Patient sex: F
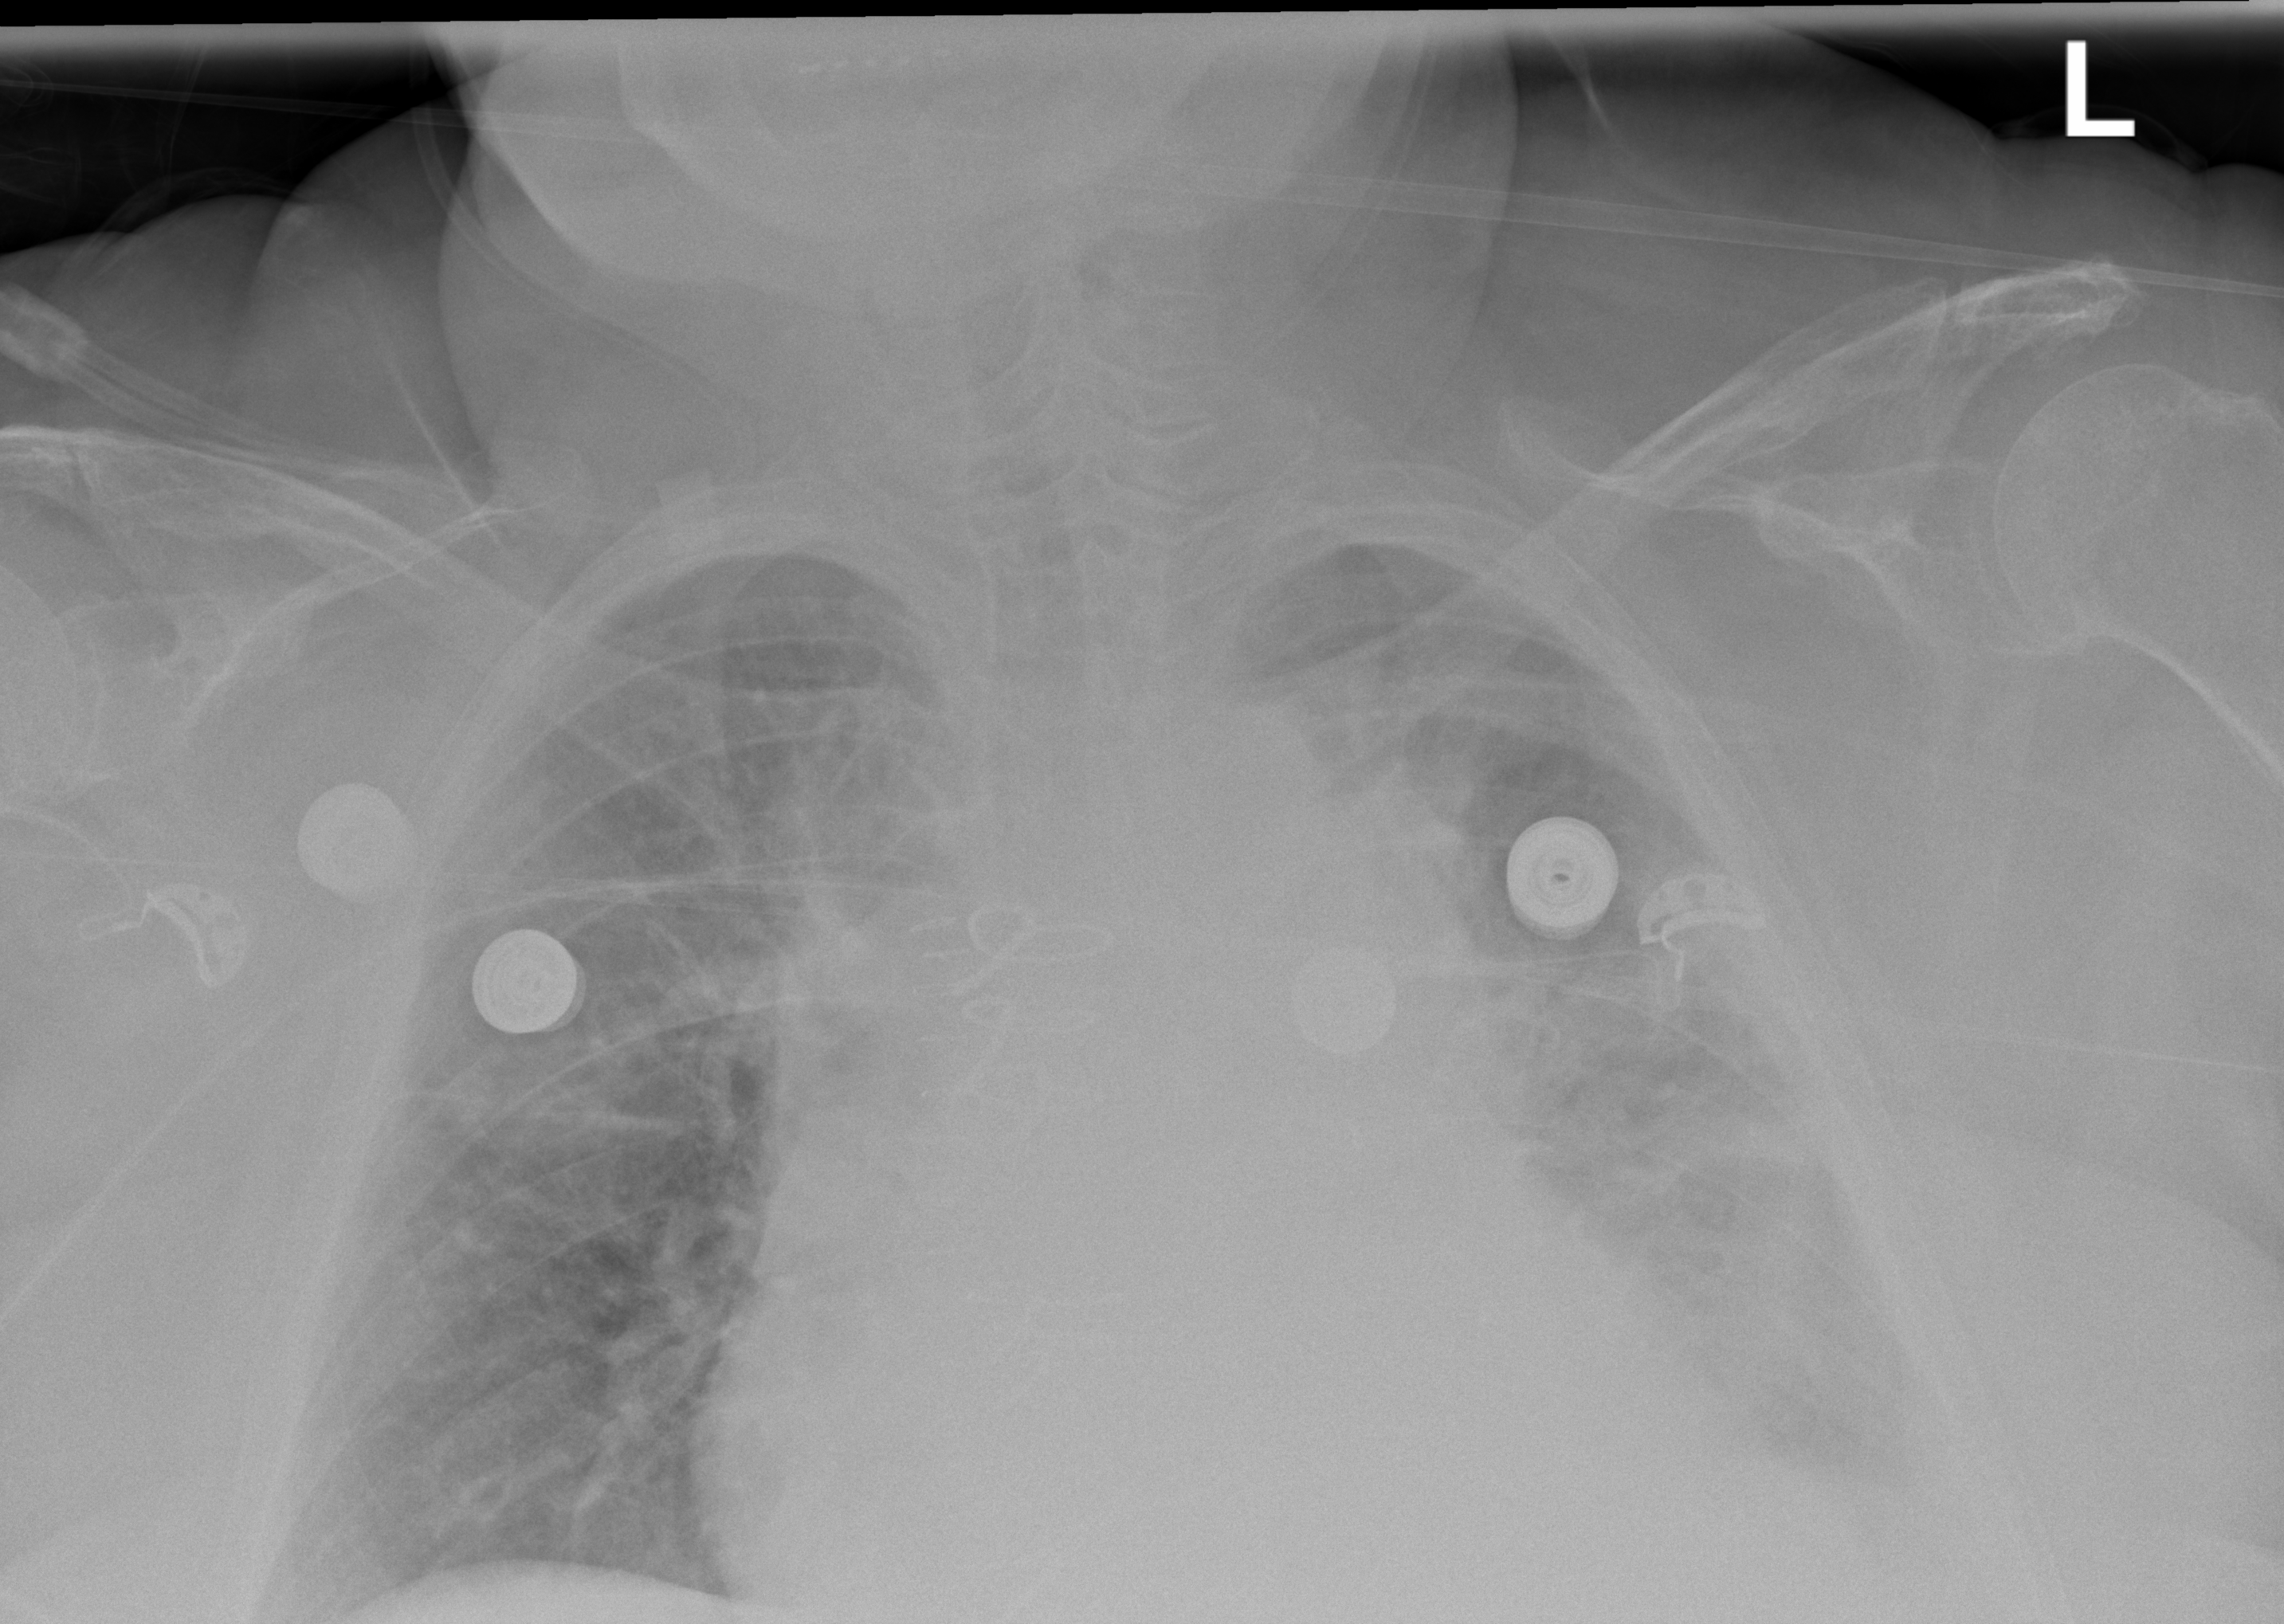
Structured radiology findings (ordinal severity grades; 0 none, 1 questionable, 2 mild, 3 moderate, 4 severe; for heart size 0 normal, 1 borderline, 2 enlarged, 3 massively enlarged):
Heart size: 2
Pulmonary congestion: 2
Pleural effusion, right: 0
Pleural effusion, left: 3
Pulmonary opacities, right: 1
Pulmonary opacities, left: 2
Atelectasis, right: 1
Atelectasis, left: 3